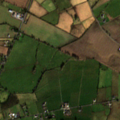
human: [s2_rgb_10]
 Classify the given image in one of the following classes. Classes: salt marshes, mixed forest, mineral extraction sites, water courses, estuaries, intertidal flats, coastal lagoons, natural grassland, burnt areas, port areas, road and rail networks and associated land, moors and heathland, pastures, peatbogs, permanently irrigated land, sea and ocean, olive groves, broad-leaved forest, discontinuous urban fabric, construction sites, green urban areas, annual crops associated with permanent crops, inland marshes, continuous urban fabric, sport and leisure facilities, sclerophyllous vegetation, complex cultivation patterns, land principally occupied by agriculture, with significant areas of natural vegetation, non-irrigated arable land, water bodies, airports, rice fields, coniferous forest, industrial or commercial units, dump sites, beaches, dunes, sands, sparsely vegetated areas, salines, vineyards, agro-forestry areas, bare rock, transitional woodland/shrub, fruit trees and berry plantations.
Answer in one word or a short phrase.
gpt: non-irrigated arable land, pastures